Question: I use the <URL>' returning true. I also haven't found a method of 'FormEditText' to manually clear it.
Anyone else experienced this?
This is the method I use when the send button is tapped from the action bar:
'''
public boolean checkFields() {
FormEditText[] allFields = { firstname, lastname, street, zip, city,
email, phone };
boolean allValid = true;
FormEditText firstFailedField = null;
for (FormEditText field : allFields) {
if (!field.testValidity()) {
Log.d("FOR", "failed field: " + field.getHint());
allValid = false;
if (firstFailedField == null) {
firstFailedField = field;
}
}
}
if (allValid) {
} else {
firstFailedField.requestFocus();
}
return allValid;
}
'''
And this is part of my layout:
'''
<com.andreabaccega.widget.FormEditText
android:id="@+id/firstname"
android:layout_width="match_parent"
android:layout_height="wrap_content"
android:layout_marginTop="8dp"
android:ems="10"
android:hint="Vorname"
android:inputType="textPersonName"
android:singleLine="true"
whatever:customRegexp="[a-zA-Z]{2,}"
whatever:emptyErrorString="Bitte Vornamen angeben"
whatever:testErrorString="Bitte Vornamen angeben"
whatever:testType="regexp" >
</com.andreabaccega.widget.FormEditText>
<com.andreabaccega.widget.FormEditText
android:id="@+id/lastname"
android:layout_width="match_parent"
android:layout_height="wrap_content"
android:layout_marginTop="8dp"
android:ems="10"
android:hint="Nachname"
android:inputType="textPersonName"
android:singleLine="true"
whatever:customRegexp="[a-zA-Z]{2,}"
whatever:emptyErrorString="Bitte Nachnamen angeben"
whatever:testErrorString="Bitte Nachnamen angeben"
whatever:testType="regexp" >
</com.andreabaccega.widget.FormEditText>
'''
I entered Kim in the firstname field, pressed send. Theres a warning on the lastname field. Enter Jong in the lastname field, but the exclamation mark won't hide. And the field does test valid!

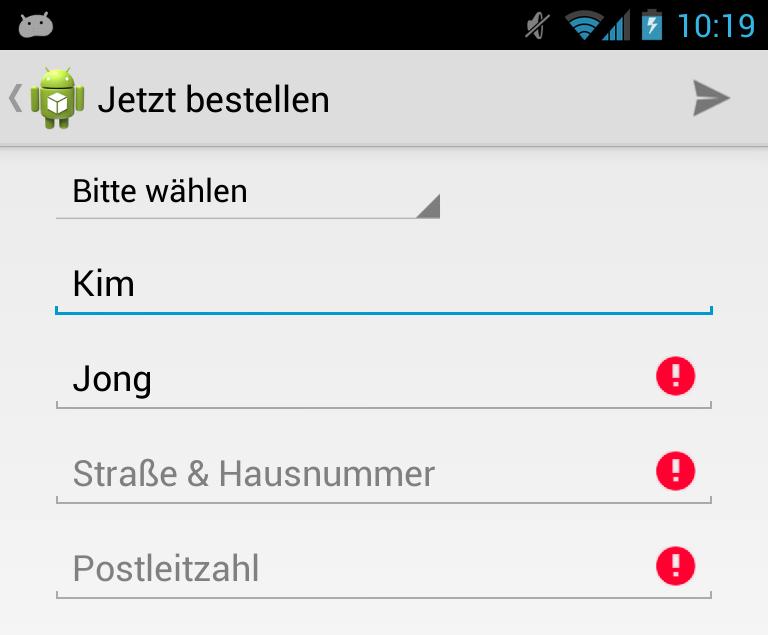
Answer: You can try field.setError(null): in this way you can hide the error from an EditText. It should work for FormEditText since FormEditText extends EditText.